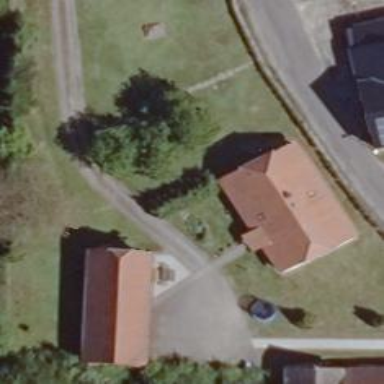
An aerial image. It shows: Detached building with half-hipped roof.